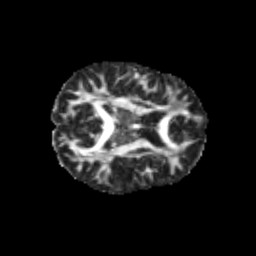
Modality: FA
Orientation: axial
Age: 11
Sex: female
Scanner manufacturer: siemens
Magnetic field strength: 3 T
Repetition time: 3.8 s
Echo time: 0.07 s